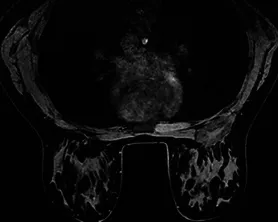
A. MRI T1-weighted Dixon water image.
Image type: radiology (mri)